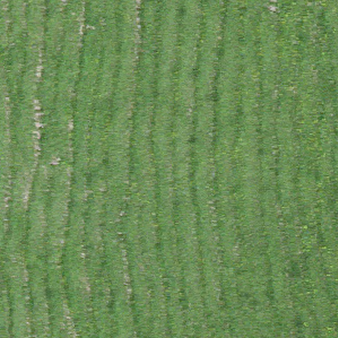
Label: other